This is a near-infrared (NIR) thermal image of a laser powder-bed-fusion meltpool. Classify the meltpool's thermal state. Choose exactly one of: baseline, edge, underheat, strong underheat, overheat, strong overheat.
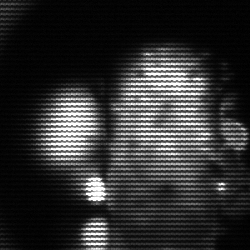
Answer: strong underheat